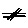
Label: line